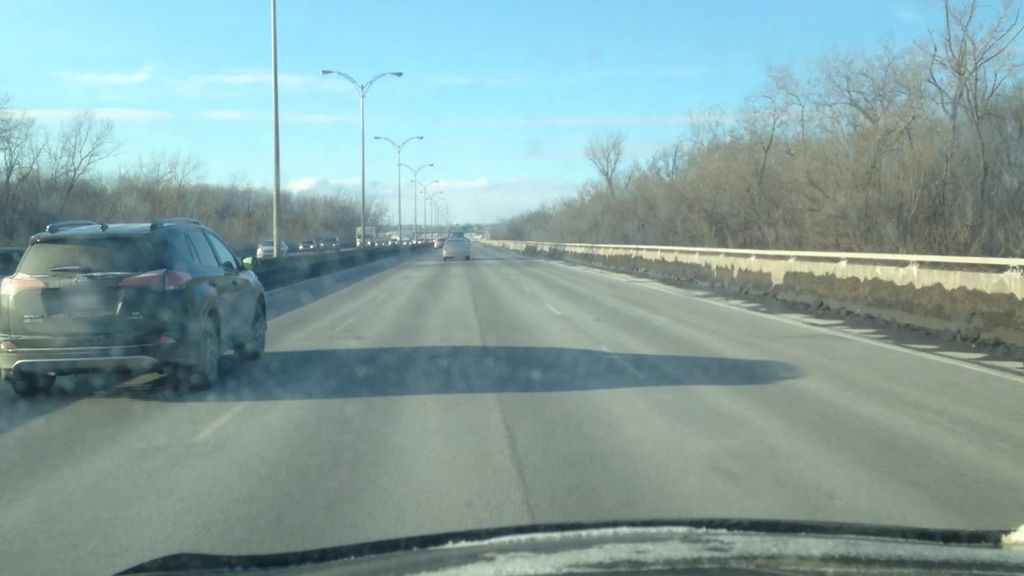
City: montreal